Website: walmart
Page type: store-pickup
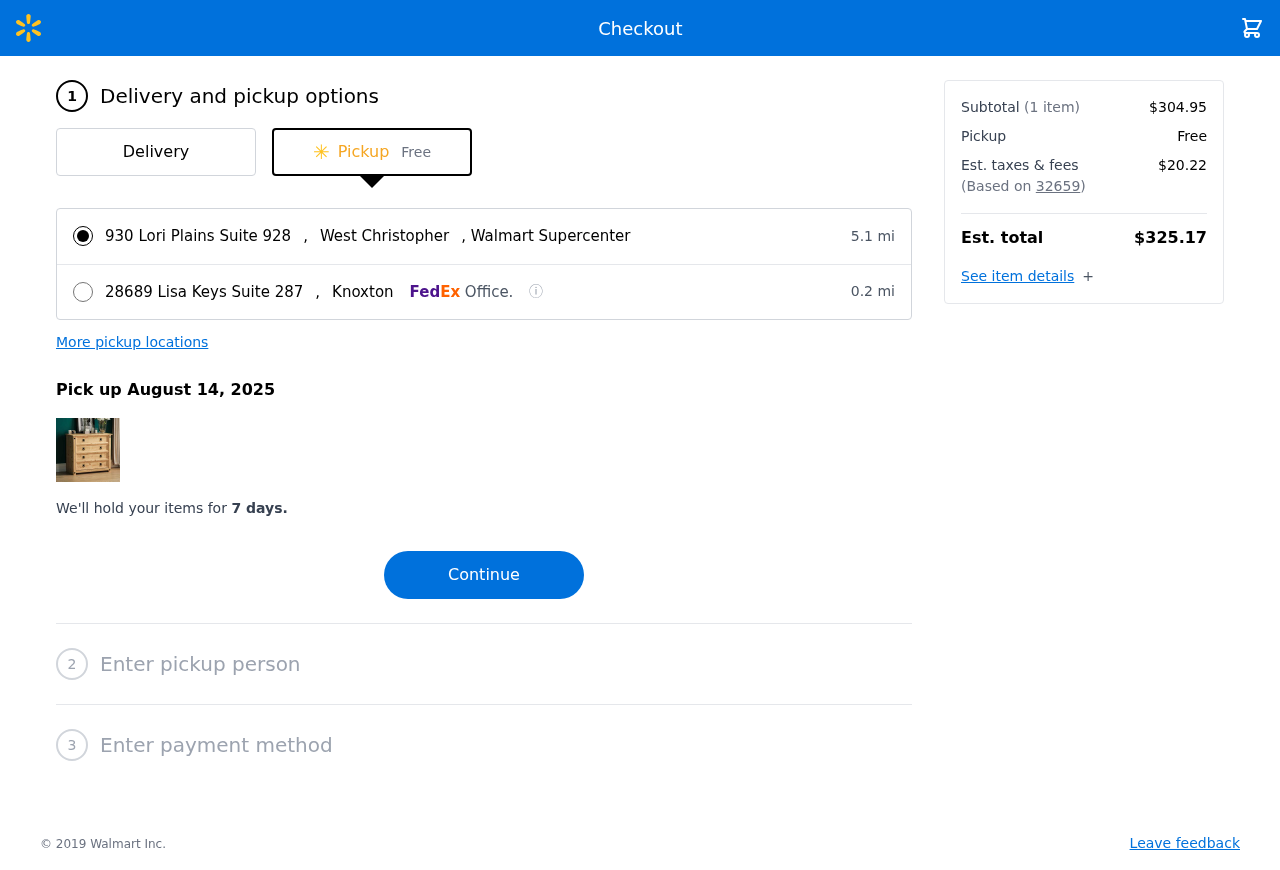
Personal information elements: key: PII_LOCATION1_CITY
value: West Christopher
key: PII_LOCATION1_STREET
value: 930 Lori Plains Suite 928
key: PII_LOCATION2_CITY
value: Knoxton
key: PII_LOCATION2_STREET
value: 28689 Lisa Keys Suite 287
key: PII_POSTCODE
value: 32659
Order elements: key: ORDER_DELIVERY_DATE
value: Pick up August 14, 2025
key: ORDER_NUM_ITEMS
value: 1
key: ORDER_SUBTOTAL
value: $304.95
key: ORDER_TAX
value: $20.22
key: ORDER_TOTAL
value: $325.17